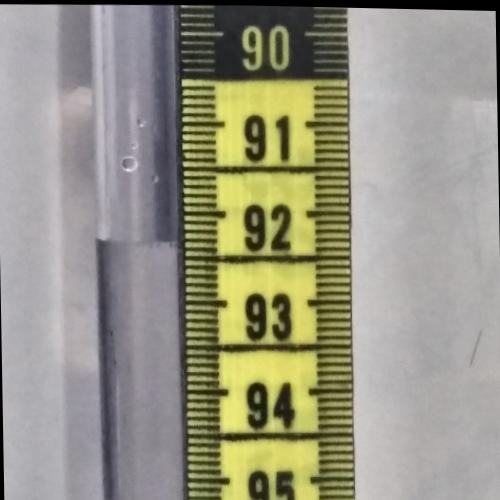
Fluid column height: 92.3 cm